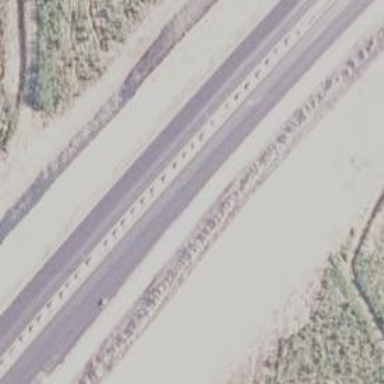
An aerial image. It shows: Trunk highway.